Interaction volume radius: 10 \u00c5
Interaction volume height: 30 \u00c5
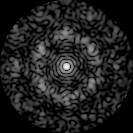
Disorder parameter: 0.7031